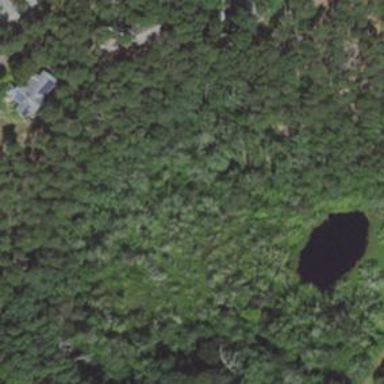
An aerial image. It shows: Swampy wetland area.